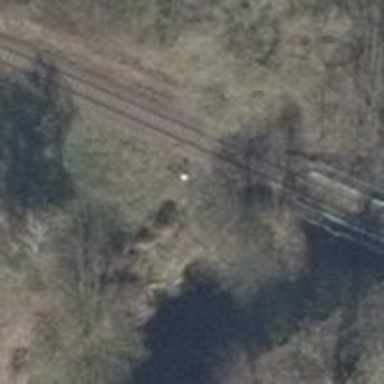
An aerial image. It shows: Railway crossing.